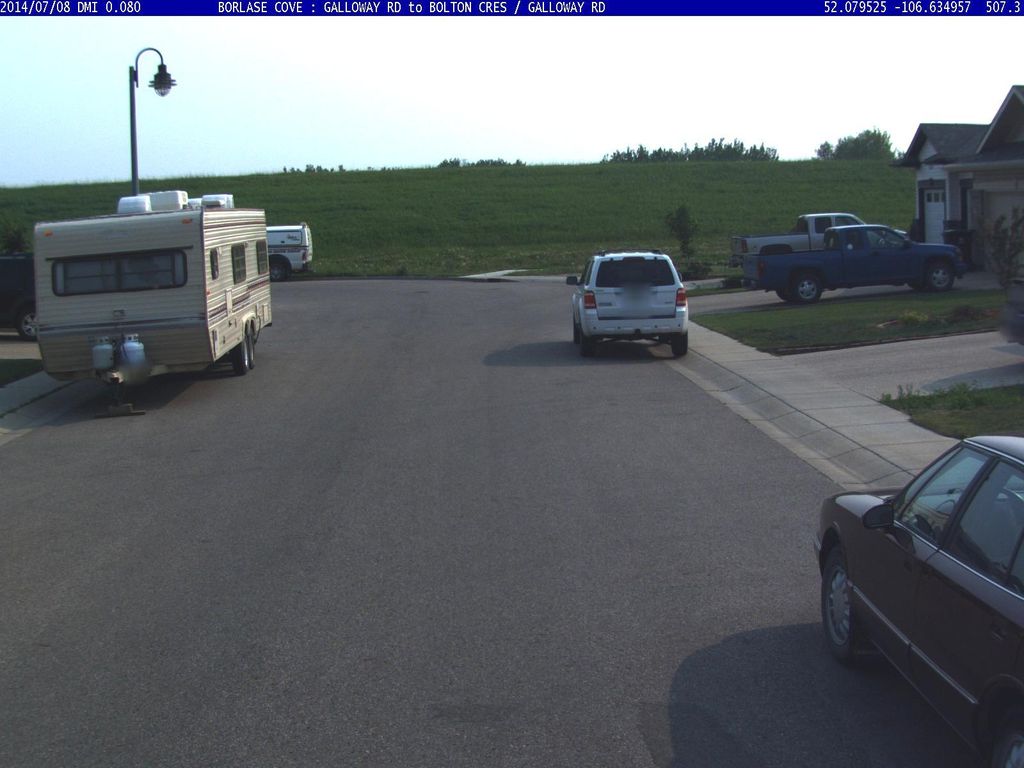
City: saskatoon